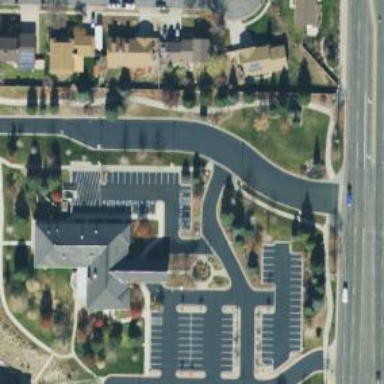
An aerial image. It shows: Parking space is available.